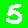
Digit: 5